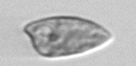
Label: Prorocentrum_dentatum